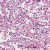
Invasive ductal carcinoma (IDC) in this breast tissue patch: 1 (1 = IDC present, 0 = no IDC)